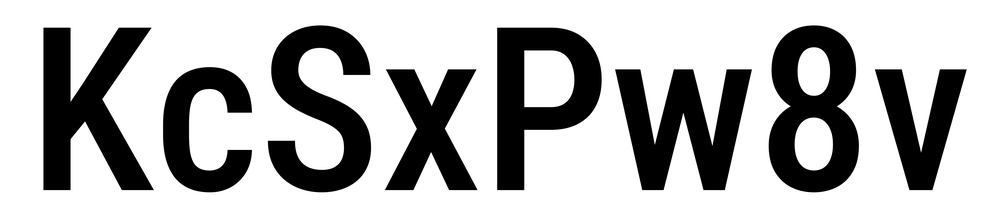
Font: Roboto_Condensed_Medium